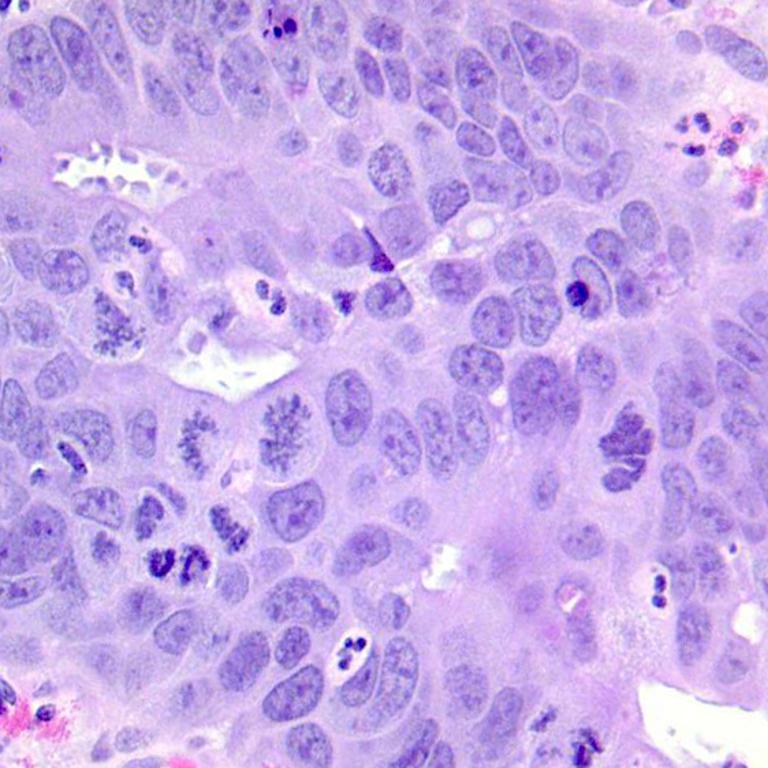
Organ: colon
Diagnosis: adenocarcinomas